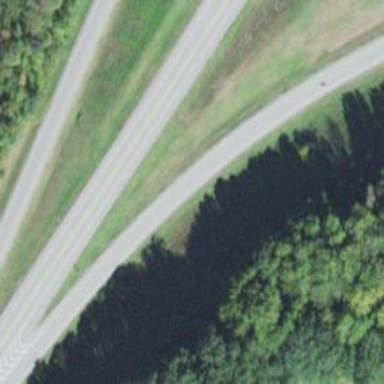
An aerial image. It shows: Asphalt trunk link road.